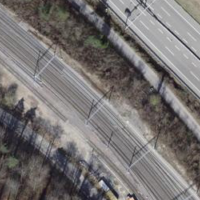
EUNIS habitat code: 57
Species observed at this site:
Tussilago farfara